Question: I have this:
'''
= link_to user_path(f.object.user) do
%span.hourly-rate>= f.object.user.hourly_rate.to_currency
\/hour
'''
Which renders as:
'''
<a href="/users/44"><span class='hourly-rate'>$16</span>/hour
</a>
'''
The close tag is on a separate line. This results in the link looking funny when there is underlining (eg. on hover)

The solution is to have the markup look like:
'''
<a href="/users/44"><span class='hourly-rate'>$16</span>/hour</a>
'''
But I haven't found a way of doing that in Haml. I'd prefer to keep using the block form of 'link_to' if possible (I imagine not using the block would result in even messier code, but at this point I'm open to anything).
: I imagine this would be fixed if I was using the ':ugly' Haml option. I have 'Haml::Template.options[:ugly] = true' in my 'config/environments/development.rb', and I have 'haml-rails' in my Gemfile (I know it doesn't include ':ugly', but it's worth mentioning), and I have an initializer with;
'''
# config/initializers/haml.rb
Haml::Template.options[:format] = :html5
Haml::Template.options[:ugly] = true
'''
... but the code still isn't ugly :( Any ideas why not?
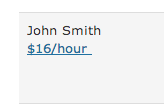
Answer: The span was being used by javascript, to get its value (in this case, the user's hourly rate) - it wasn't being used for CSS at all.
Thus, I ended up removing the span and adding the user's hourly rate as a 'data-' attribute of a separate field. So the final markup for the link was
'''
= link_to f.object.user.hourly_rate.to_currency + "/hour", user_path(f.object.user)
'''